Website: bh-photo
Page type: cross-sells
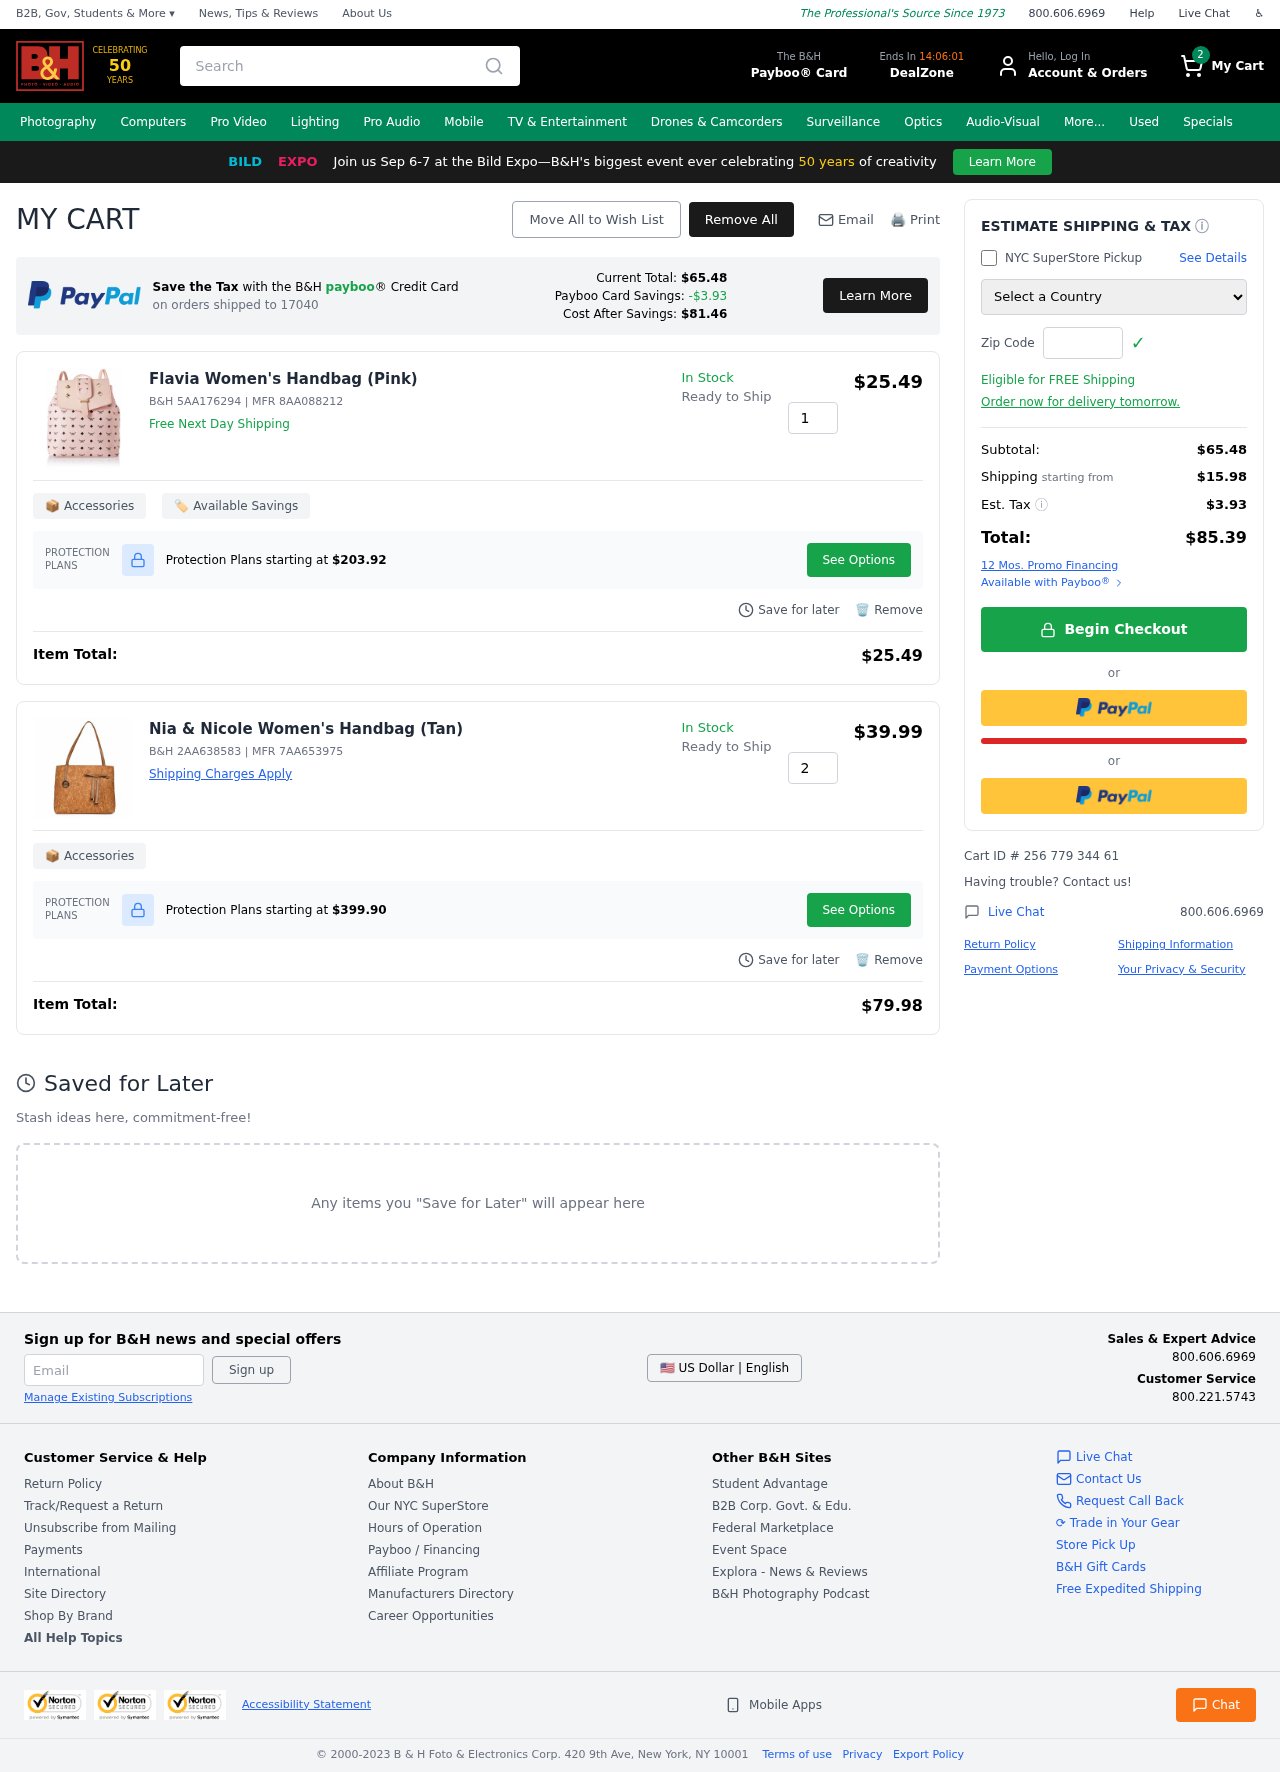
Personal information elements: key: PII_COUNTRY
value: United States
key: PII_POSTCODE
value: on orders shipped to 17040
Product elements: key: PRODUCT1_NAME
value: Flavia Women's Handbag (Pink)
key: PRODUCT1_PRICE
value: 25.49
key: PRODUCT1_QUANTITY
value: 1
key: PRODUCT2_NAME
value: Nia & Nicole Women's Handbag (Tan)
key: PRODUCT2_PRICE
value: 39.99
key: PRODUCT2_QUANTITY
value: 2
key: PRODUCT1_SKU
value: B&H 5AA176294
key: PRODUCT1_MFR
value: MFR 8AA088212
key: PRODUCT1_PROTECTION_PRICE
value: $203.92
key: PRODUCT1_ITEM_TOTAL
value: $25.49
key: PRODUCT2_SKU
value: B&H 2AA638583
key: PRODUCT2_MFR
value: MFR 7AA653975
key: PRODUCT2_PROTECTION_PRICE
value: $399.90
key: PRODUCT2_ITEM_TOTAL
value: $79.98
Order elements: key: ORDER_NUM_ITEMS
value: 2
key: PAYBOO_CURRENT_TOTAL
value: $65.48
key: ORDER_SUBTOTAL
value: $65.48
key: ORDER_SHIPPING_COST
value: $15.98
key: ORDER_TAX
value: $3.93
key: ORDER_TOTAL
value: $85.39
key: ORDER_ID
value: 256 779 344 61
Search elements: key: HEADER_SEARCH
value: Search
Other elements: key: PAYBOO_SAVINGS
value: -$3.93
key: PAYBOO_COST_AFTER_SAVINGS
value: $81.46